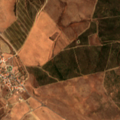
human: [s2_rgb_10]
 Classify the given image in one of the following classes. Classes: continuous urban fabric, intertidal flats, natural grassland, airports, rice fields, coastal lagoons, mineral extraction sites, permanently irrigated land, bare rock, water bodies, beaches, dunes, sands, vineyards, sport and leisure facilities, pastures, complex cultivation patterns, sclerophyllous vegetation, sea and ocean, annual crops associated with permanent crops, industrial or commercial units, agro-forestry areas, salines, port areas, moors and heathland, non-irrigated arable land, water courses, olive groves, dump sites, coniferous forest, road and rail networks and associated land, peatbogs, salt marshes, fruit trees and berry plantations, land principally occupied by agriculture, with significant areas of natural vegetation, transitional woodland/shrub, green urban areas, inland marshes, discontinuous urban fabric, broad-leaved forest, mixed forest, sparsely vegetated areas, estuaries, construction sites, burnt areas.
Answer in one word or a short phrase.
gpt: discontinuous urban fabric, non-irrigated arable land, coniferous forest, transitional woodland/shrub